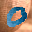
Label: 0